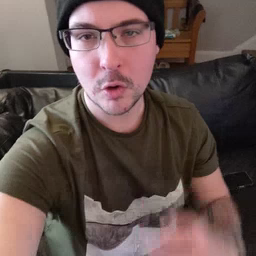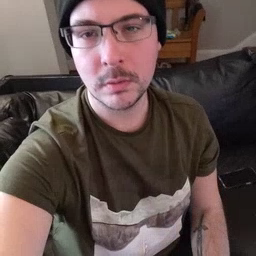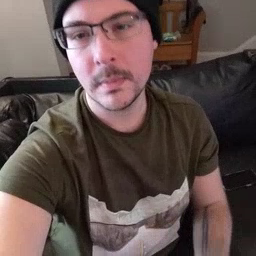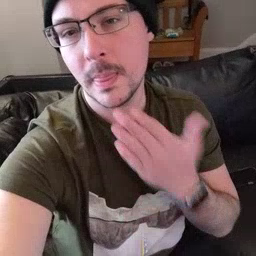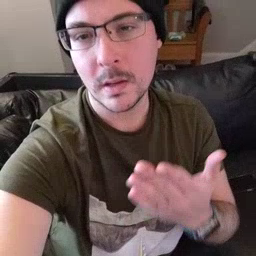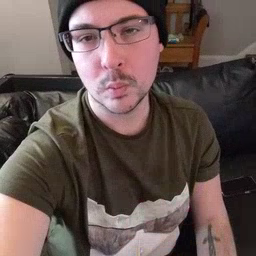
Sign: thankyou